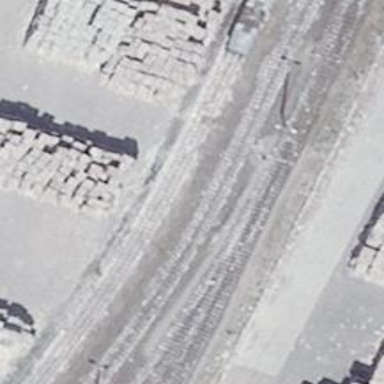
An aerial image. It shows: Railway switch.